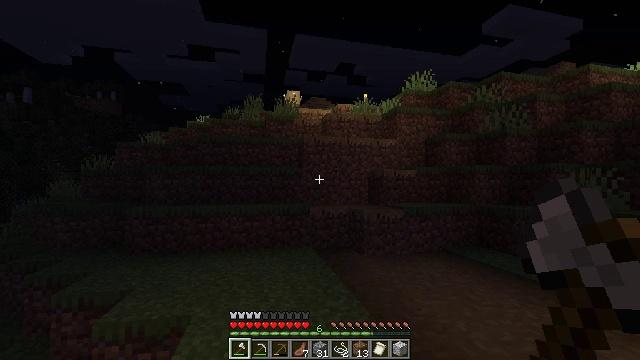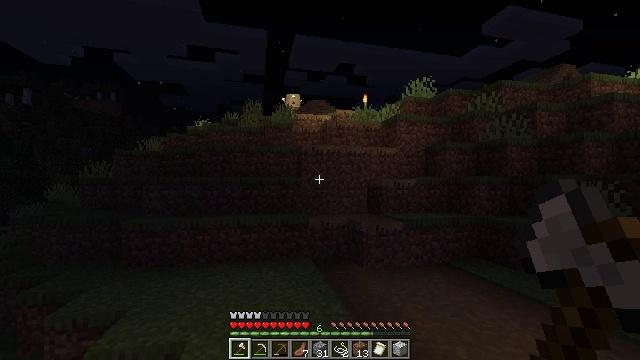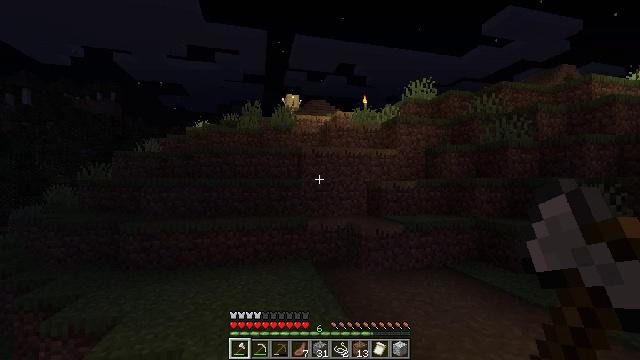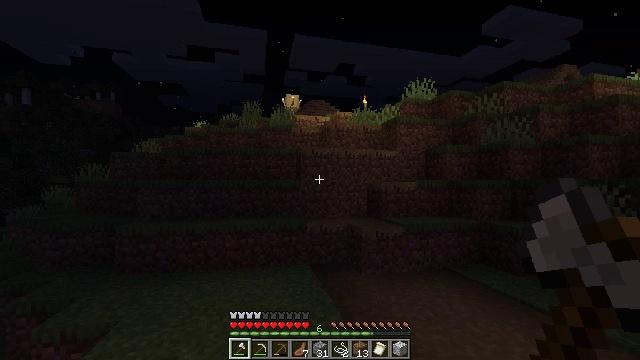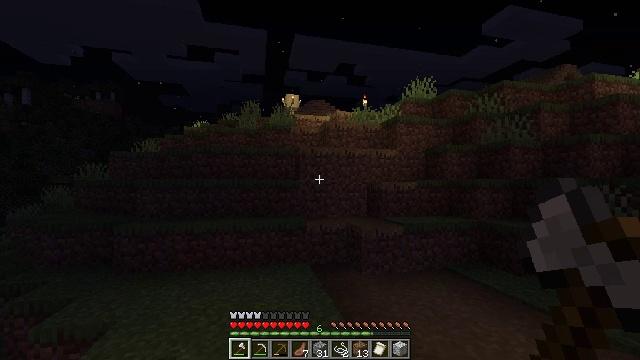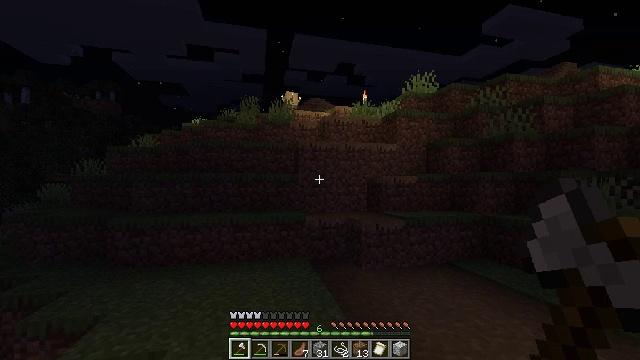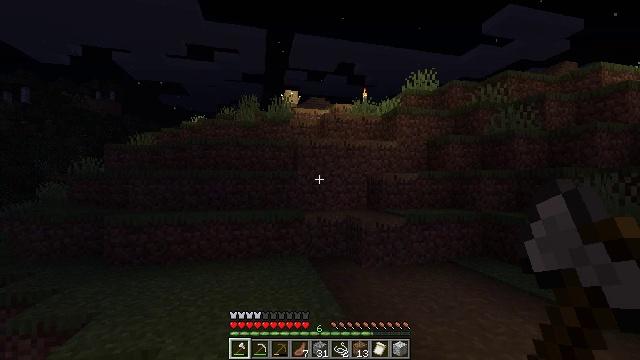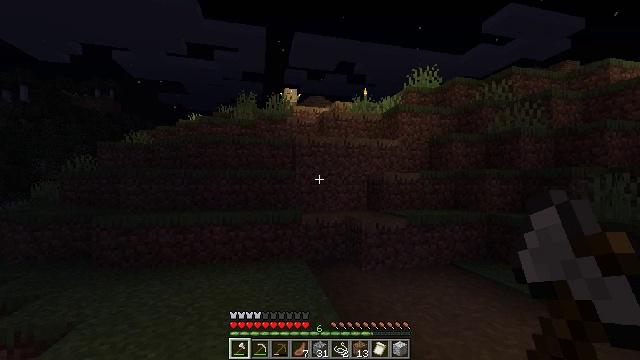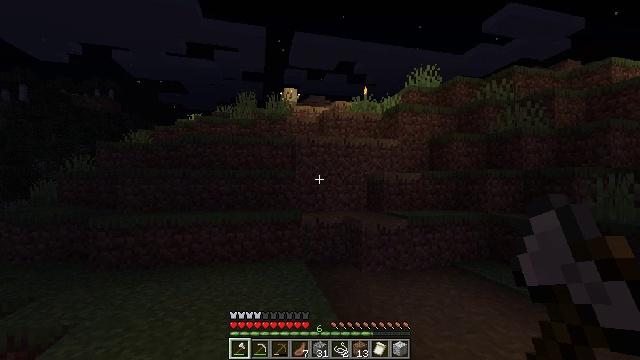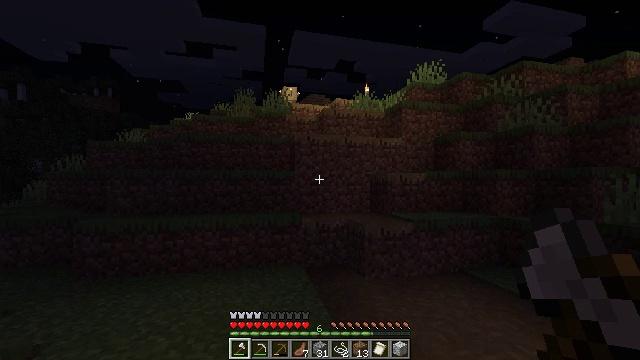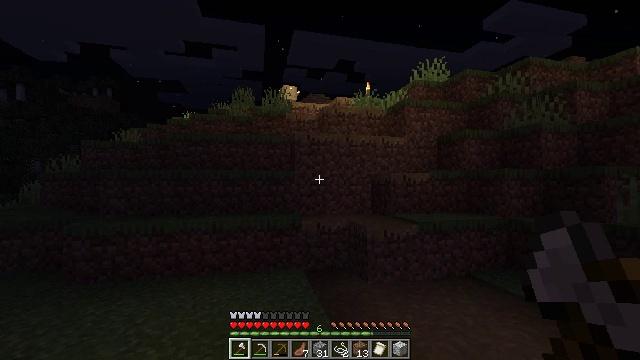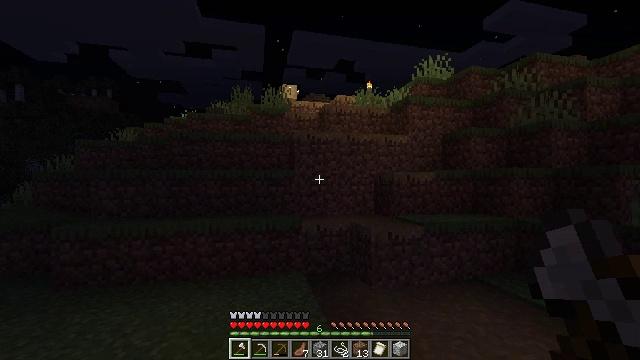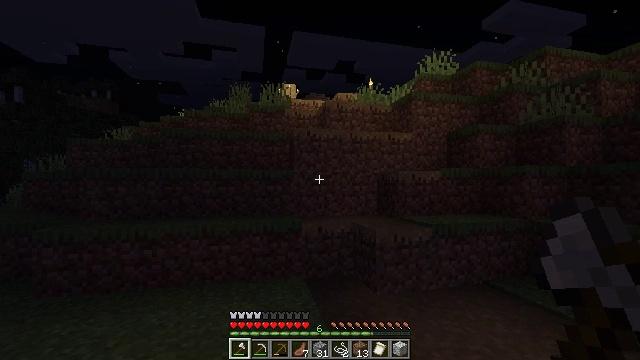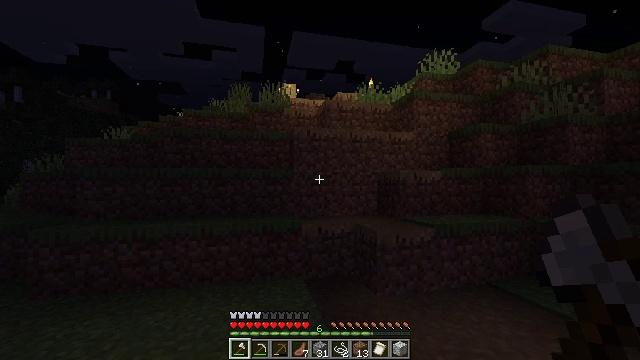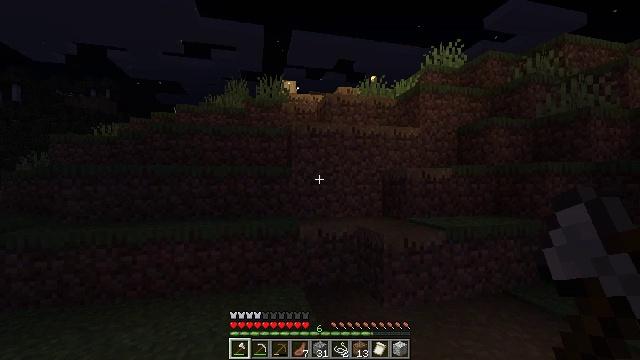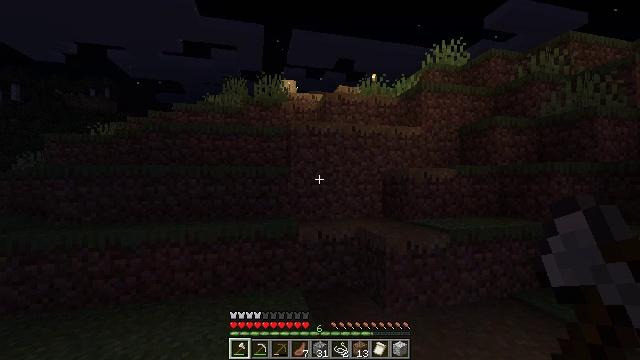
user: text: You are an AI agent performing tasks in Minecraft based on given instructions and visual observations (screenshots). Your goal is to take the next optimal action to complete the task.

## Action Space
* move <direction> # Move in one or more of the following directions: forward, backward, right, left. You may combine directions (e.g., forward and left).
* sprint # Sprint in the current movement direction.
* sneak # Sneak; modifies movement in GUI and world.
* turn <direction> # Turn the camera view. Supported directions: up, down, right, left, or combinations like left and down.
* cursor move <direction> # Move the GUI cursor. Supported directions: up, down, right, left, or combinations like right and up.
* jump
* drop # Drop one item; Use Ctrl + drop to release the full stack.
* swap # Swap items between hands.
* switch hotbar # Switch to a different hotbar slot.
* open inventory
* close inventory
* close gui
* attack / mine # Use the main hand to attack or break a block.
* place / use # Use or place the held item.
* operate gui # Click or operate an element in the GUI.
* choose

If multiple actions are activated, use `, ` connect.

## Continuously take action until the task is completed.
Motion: motion action
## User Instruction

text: Harvest the purple wall banner by hitting it.
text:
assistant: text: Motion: move forward, jump
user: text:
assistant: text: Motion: move forward
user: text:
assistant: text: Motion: move forward
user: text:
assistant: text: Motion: move forward
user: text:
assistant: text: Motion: move forward
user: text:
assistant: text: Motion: move forward
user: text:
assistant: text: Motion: move forward
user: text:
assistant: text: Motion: move forward
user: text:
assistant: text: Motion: move forward
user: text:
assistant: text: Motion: move forward
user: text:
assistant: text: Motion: move forward
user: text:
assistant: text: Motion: move forward
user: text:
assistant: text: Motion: move forward
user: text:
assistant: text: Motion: move forward
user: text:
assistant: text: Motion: move forward
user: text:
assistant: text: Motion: move forward
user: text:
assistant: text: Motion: move forward
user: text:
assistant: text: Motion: move forward
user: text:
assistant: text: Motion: move forward
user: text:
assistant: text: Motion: move forward, turn right and down
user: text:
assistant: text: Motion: move forward, turn right and down
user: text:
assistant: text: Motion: move forward, turn right and down
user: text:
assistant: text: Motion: move forward, turn right and down, jump
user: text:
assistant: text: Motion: move forward, turn right, jump
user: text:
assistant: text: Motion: move forward, jump
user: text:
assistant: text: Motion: move forward, jump
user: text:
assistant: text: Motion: move forward
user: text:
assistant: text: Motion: move forward
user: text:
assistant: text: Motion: move forward
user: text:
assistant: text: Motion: move forward, turn right and up